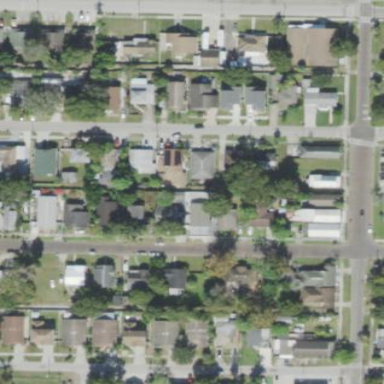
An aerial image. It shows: Single-family residential area.